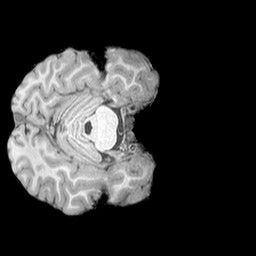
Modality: T1w
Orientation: axial
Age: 22
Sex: female
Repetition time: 2.3 s
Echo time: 0.0226 s